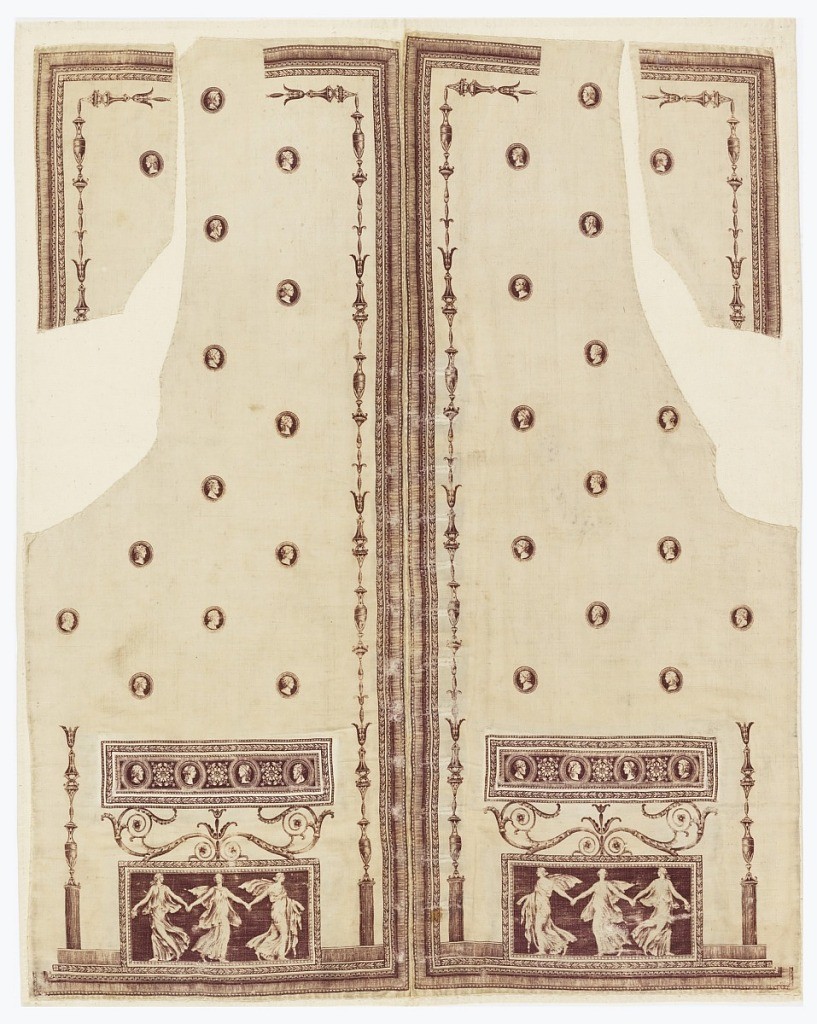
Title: Uncut waistcoat front
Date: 1785–1795
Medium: cotton Technique: printed by engraved plate on plain weave.
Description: Waistcoat front with printed design of dancing nymphs, medallions and borders. Figures in lower panels taken from "Borghese Dancers" a relief now in the Louvre. Three pieces mounted on muslin.